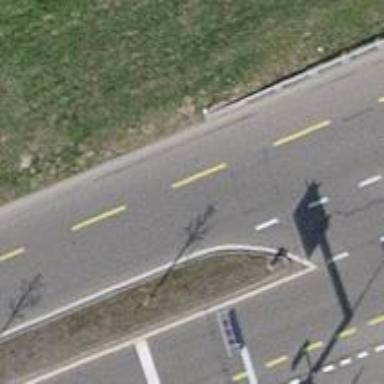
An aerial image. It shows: Primary road with asphalt surface.